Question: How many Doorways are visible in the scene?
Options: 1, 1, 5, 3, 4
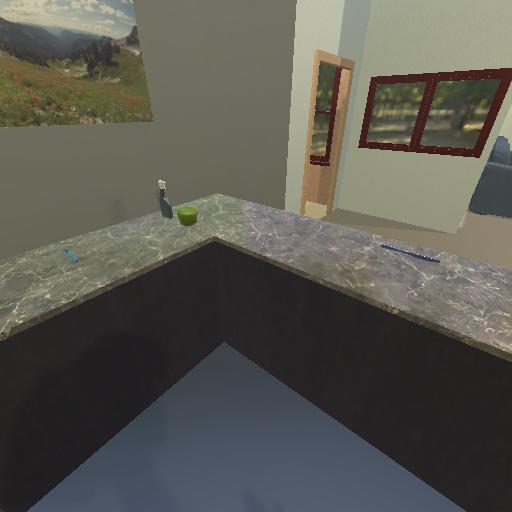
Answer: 1